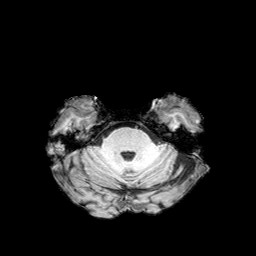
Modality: T1w
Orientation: coronal
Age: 72
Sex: female
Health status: healthy